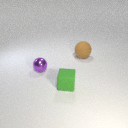
large brown rubber sphere behind small green rubber cube